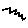
Label: zigzag